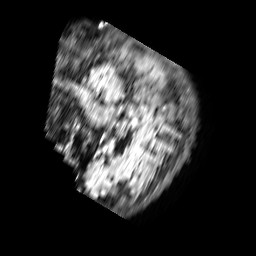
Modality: FLAIR
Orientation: sagittal
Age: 69
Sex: male
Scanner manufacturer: philips
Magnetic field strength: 3 T
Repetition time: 11 s
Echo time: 0.12 s